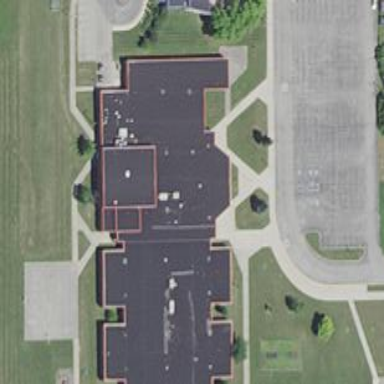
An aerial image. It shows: School.